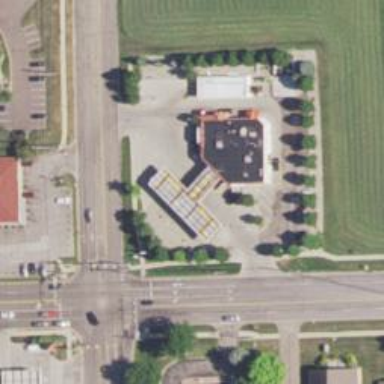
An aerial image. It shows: Convenience shop.